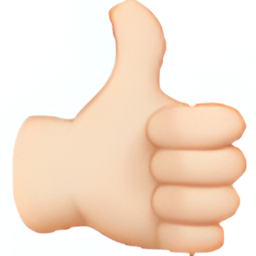
Name: thumbs up sign
Emoji: 👍🏻
Group: People & Body
Sub-group: hand-fingers-closed